Question: I want to show dropdown menu only when 'hovered' on one word on 'li (.$user->user_login.)'.
Currently I have hover on whole 'li', but I dont want the hover on "hello".
When I hover on Username I must get a dropdown menu. Not when I hover on "Hello"
This is my code:
'''
<ul class="top_login">
<li><a href="<?php echo wp_logout_url( site_url() ); ?>" title="Logout">Logout</a></li>
<li><a style="color: #20dae6;"> <?php $user=wp_get_current_user(); echo "Hello <span style='color:#464646'>".$user->user_login."</span>"; ?> </a>
<ul class="profile_tab">
<li><a href="<?php echo site_url(); ?>register-profile/">Edit Profile</a></li>
<li><a href="<?php echo site_url(); ?>/manage-bookings/">Manage Subscriptions</a></li>
</ul>
</li>
</ul>
'''
This is my :
'''
ul.top_login li {float:right;text-align:right;width:auto;position:relative;margin:0 5px;}
ul.top_login li a {color:#20dae6;font-weight:600;text-transform:uppercase;cursor:pointer;}
/*SUB MENU*/
ul.profile_tab {background:#00777F;left:0;position:absolute;text-align:left;width:200px;z-index:999;display:block;}
ul.profile_tab li {height:22px;line-height:20px;display:block;float:left;text-align:left;margin:0;}
ul.top_login ul {display:none;}
ul.top_login li:hover ul {display:block;}
'''
This is the rendered we get:
'''
<ul class="top_login">
<li>
<a title="Logout" href="http://localhost/iseasserver/wp-login.php?action=logout&redirect_to=http%3A%2F%2Flocalhost%2Fiseasserver&_wpnonce=2846506c7c">Logout</a>
</li>
<li>
<a style="color: #20dae6;">
Hello
<span style="color:#464646">admin</span>
</a>
<ul class="profile_tab">
<li>
<a href="http://localhost/iseasserver/pie-register-profile/">Edit Profile</a>
</li>
<li>
<a href="http://localhost/iseasserver/manage-bookings/">Manage Subscriptions</a>
</li>
</ul>
</li>
</ul>
'''
How do i do that?
Thanks in advance.

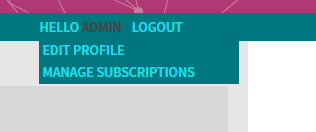
Answer: You can do this using Jquery, see the below code
'''
$(document).ready(function(){
$('.top_login li a span').hover(function(){
$(".profile_tab").toggle();
});
});
'''
When you 'hover' on the username it will display the 'menu profile_tab', when the cursor 'moves out', the 'menu' will 'hide', this is done using 'hover' and 'toggle' functionality.
See sample fiddle here: <URL>